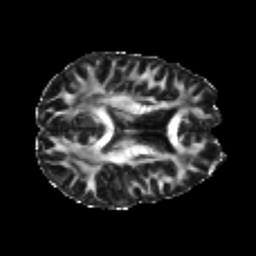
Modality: FA
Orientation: axial
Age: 22
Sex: male
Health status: healthy
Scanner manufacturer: philips
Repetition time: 7.476 s
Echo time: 0.08753 s